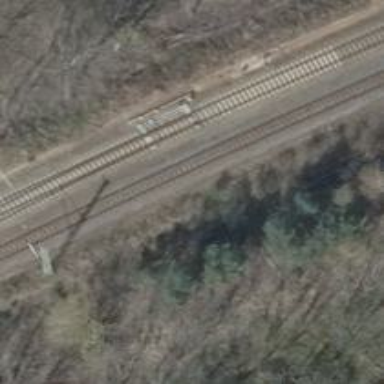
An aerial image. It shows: Railway with electrified contact lines.